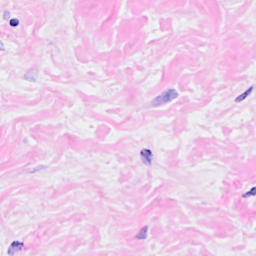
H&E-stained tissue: Breast